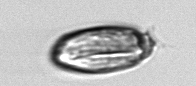
Label: Katodinium_or_Torodinium